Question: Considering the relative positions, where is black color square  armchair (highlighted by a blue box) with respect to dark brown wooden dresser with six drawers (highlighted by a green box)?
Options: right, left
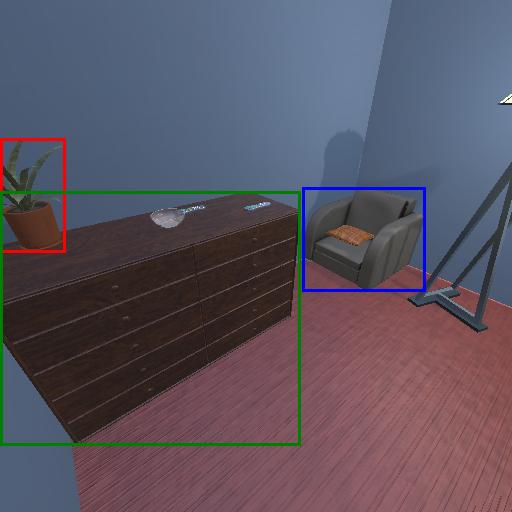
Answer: right